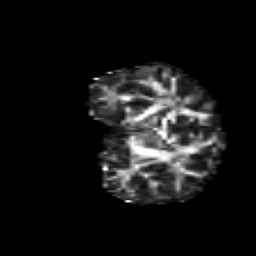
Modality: FA
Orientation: coronal
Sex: male
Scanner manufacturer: siemens
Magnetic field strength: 3 T
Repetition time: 5 s
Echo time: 0.071 s